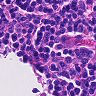
Metastatic tissue present: no